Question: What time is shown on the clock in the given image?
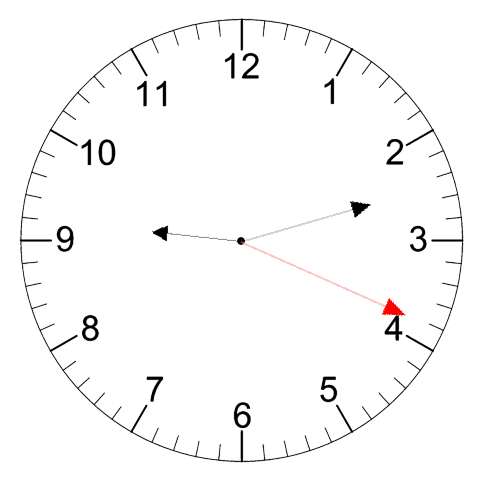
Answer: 09:12:19